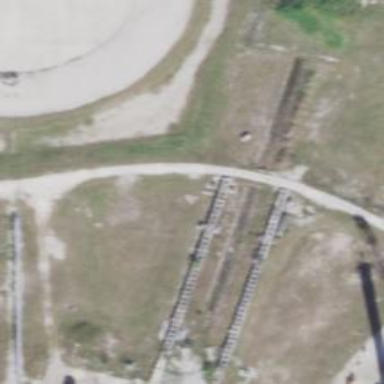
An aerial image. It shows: Abandoned railway.